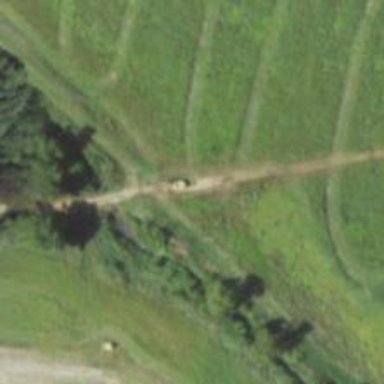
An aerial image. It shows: Culvert tunnel.